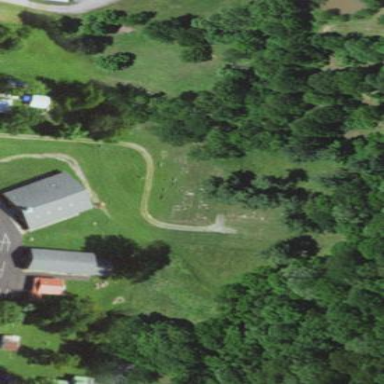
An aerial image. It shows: Cemetery.